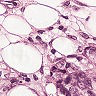
Metastatic tissue present: yes